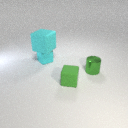
small cyan metal cube behind small green metal cylinder